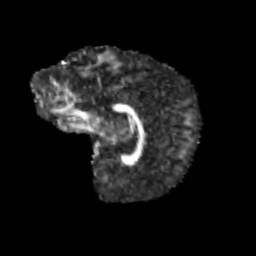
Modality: FA
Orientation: sagittal
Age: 11
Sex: female
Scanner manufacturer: siemens
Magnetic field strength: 3 T
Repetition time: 3.8 s
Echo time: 0.07 s